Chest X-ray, AP view. Patient: 58 years old, sex F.
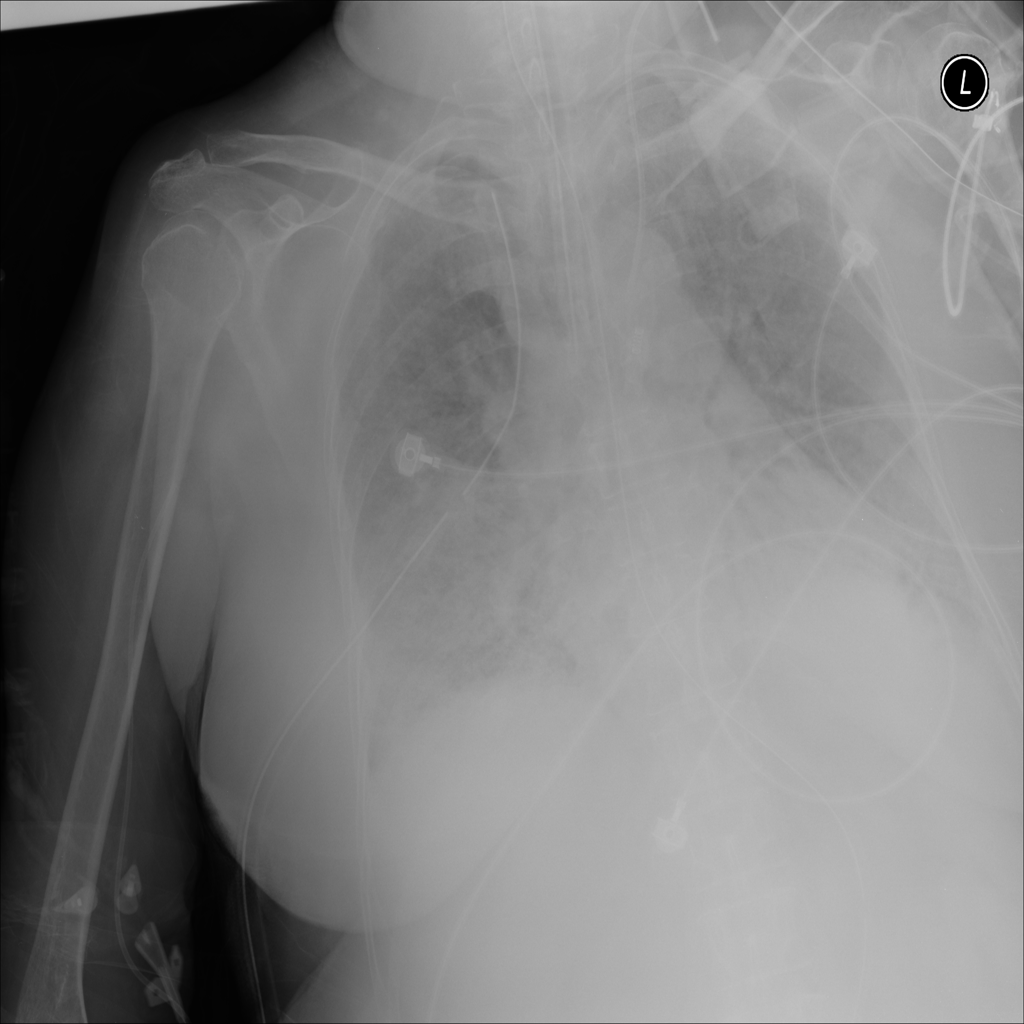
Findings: Effusion, Pneumothorax